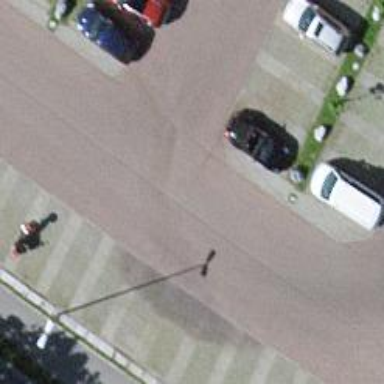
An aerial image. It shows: Road serving as parking aisle.